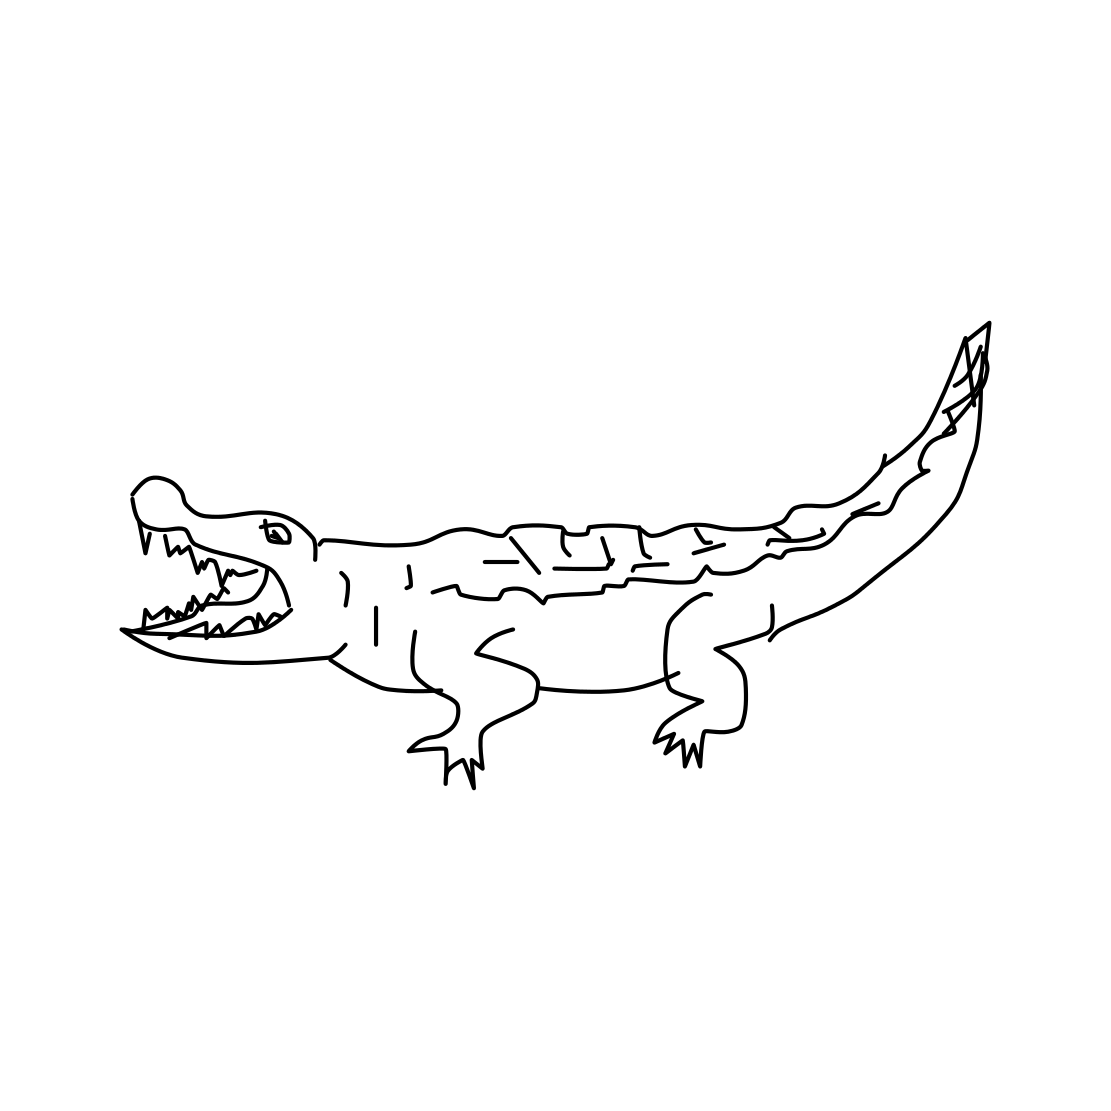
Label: crocodile